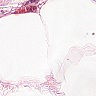
Metastatic tissue present: no